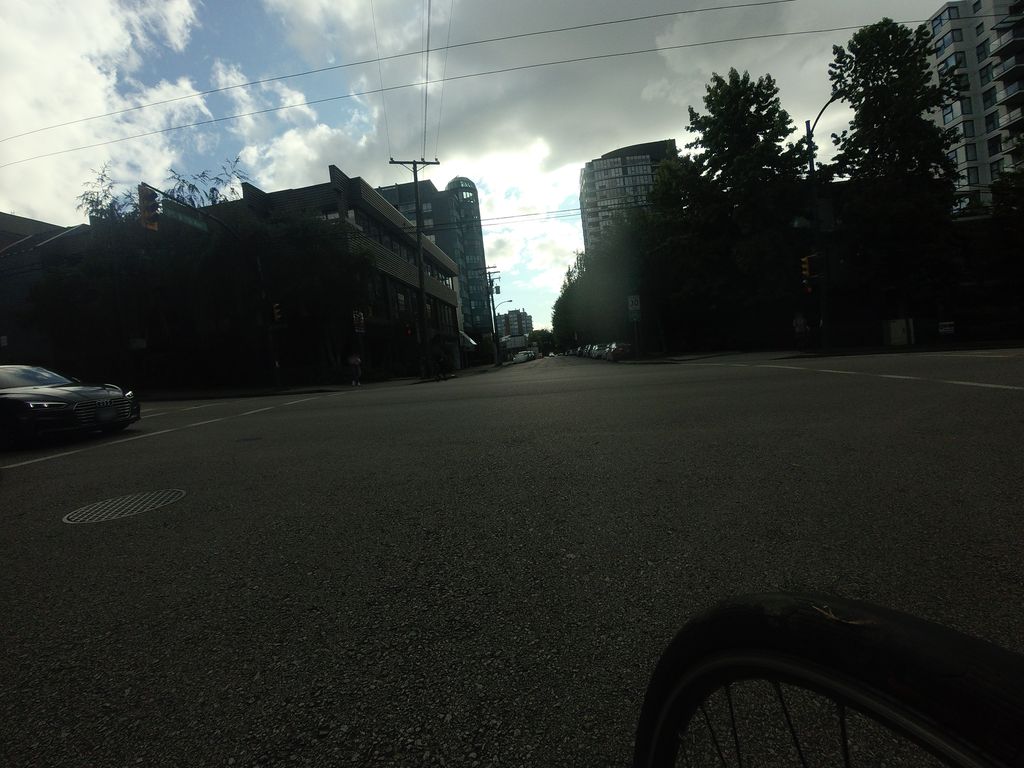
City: vancouver